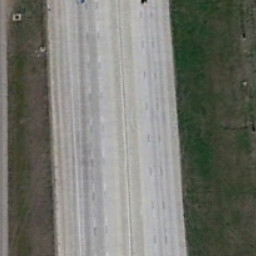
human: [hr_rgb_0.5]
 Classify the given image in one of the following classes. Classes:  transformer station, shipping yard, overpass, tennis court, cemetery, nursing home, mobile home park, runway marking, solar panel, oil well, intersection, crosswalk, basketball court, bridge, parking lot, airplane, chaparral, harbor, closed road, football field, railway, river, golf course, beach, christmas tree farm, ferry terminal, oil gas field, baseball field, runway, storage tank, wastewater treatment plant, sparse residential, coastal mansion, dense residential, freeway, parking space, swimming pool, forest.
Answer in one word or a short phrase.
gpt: freeway